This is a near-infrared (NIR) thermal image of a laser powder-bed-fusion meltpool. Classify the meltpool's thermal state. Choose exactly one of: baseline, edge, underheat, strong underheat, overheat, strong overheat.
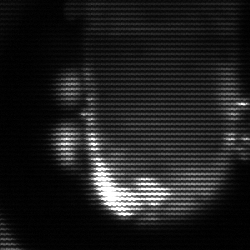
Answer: baseline